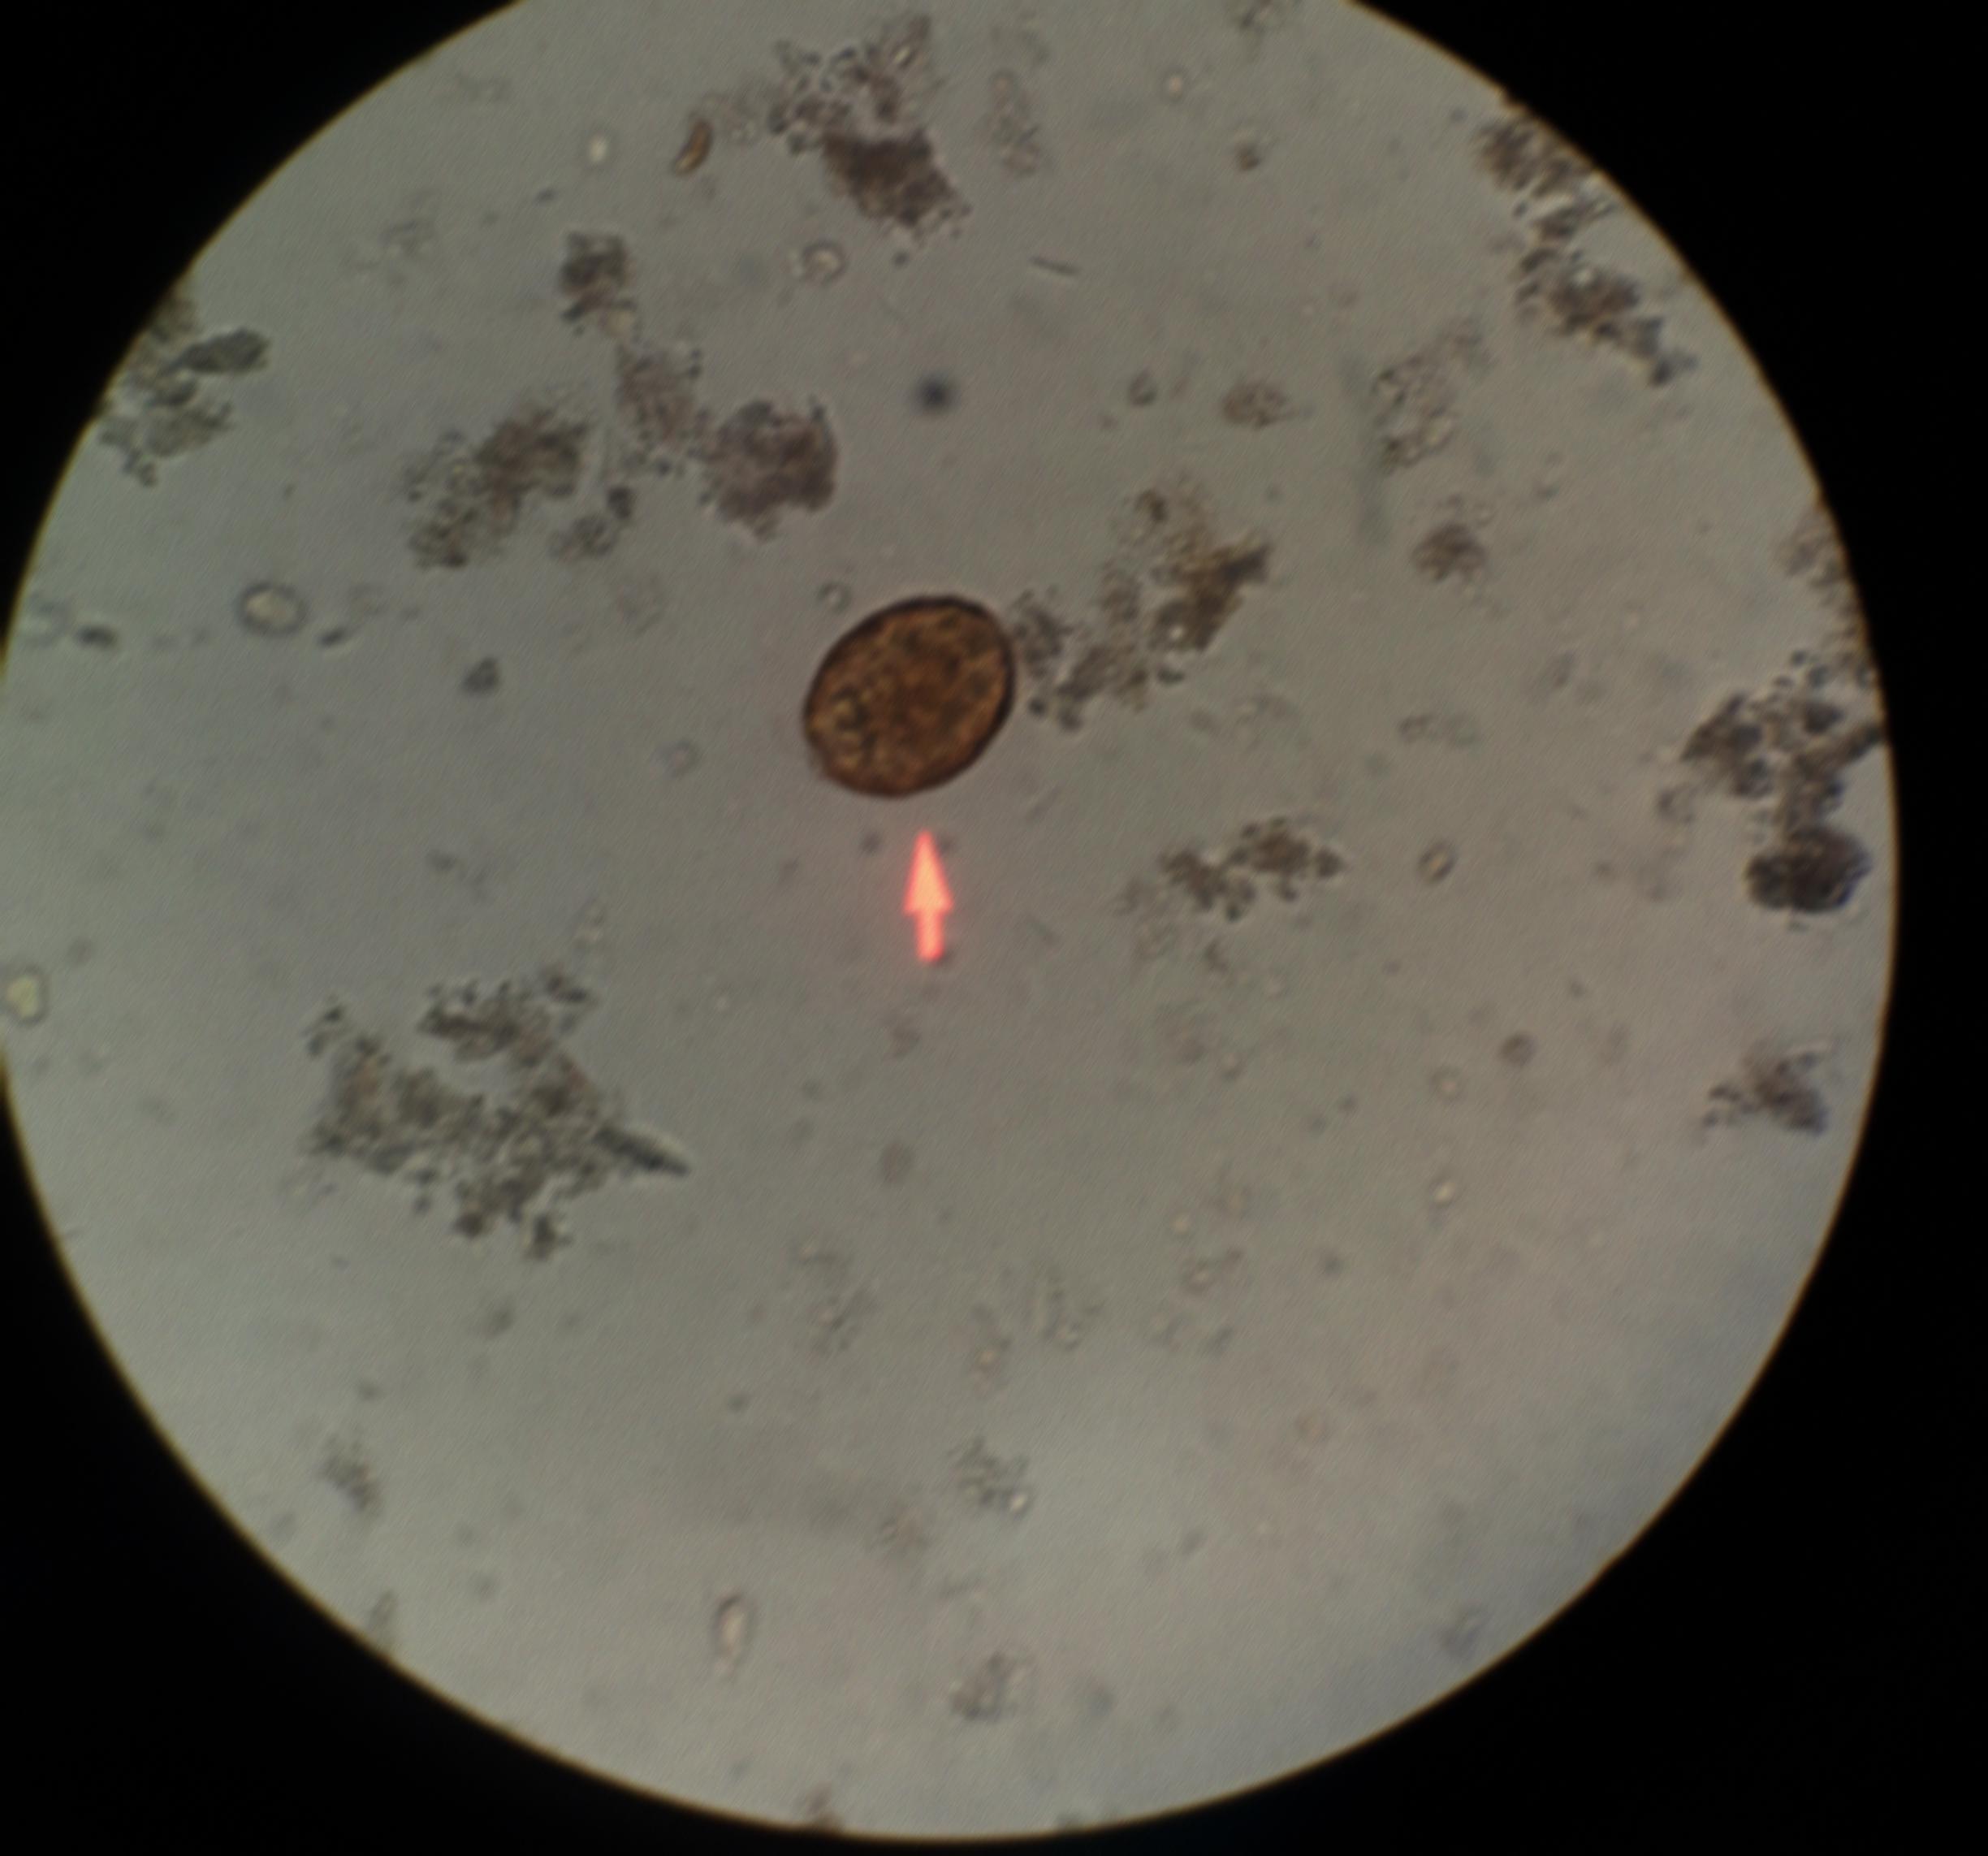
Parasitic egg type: Ascaris lumbricoides